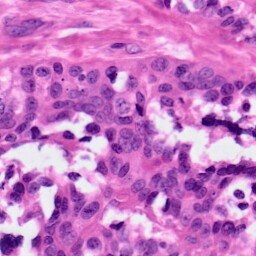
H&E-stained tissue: Ovarian